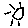
Label: sun